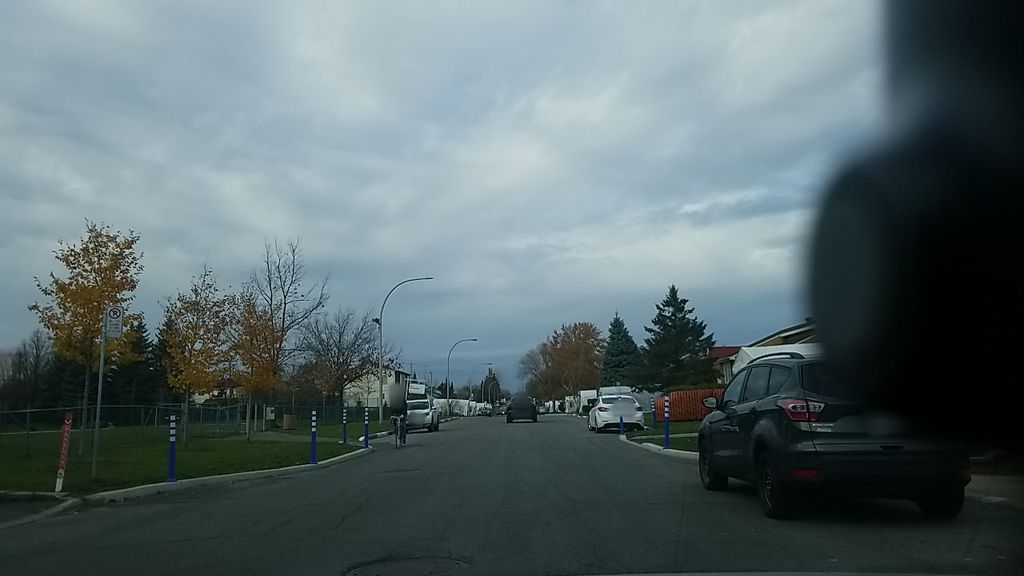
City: montreal